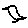
Label: bird